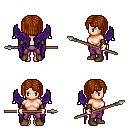
a pixel art fantasy rpg character, female body template, human, light skin, purple wings, magenta pants, brunette pageboy hairstyle, cloth bracers, brown shoes, spear, four views (front, back, left, right), 2x2 character sprite sheet, small pixel art, hard edges, no anti-aliasing